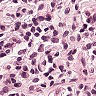
Metastatic tissue present: no